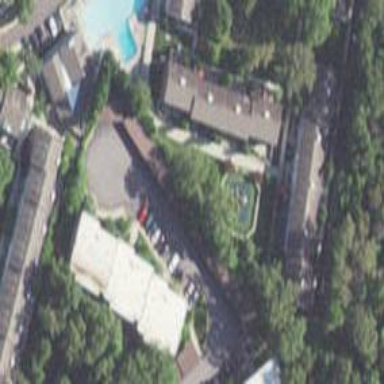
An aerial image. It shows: Group of garages.